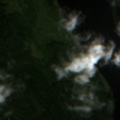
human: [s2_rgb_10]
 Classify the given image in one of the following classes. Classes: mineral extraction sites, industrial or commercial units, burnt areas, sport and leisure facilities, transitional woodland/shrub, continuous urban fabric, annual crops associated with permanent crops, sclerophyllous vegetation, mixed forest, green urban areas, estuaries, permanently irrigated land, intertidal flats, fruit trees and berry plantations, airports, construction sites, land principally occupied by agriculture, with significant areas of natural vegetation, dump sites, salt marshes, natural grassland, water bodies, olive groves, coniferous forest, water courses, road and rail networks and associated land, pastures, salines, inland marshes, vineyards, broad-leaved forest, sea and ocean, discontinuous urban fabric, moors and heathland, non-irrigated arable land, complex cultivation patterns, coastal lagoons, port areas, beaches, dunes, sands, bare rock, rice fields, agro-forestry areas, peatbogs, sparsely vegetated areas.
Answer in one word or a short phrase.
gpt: coniferous forest, mixed forest, transitional woodland/shrub, water bodies